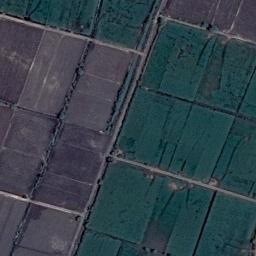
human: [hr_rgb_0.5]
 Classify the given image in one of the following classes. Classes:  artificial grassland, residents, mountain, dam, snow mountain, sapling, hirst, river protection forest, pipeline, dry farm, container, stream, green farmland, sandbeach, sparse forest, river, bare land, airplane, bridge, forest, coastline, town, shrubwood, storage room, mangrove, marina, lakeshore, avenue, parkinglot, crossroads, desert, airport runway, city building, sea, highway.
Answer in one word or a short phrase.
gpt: green farmland